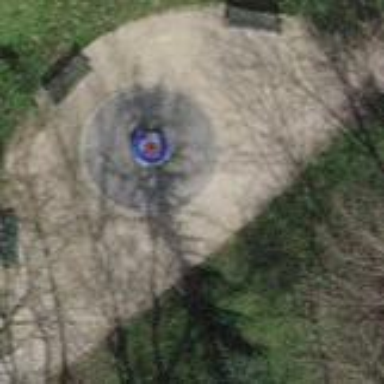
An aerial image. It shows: Playground featuring roundabout.